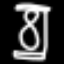
Label: hourglass